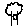
Label: tree